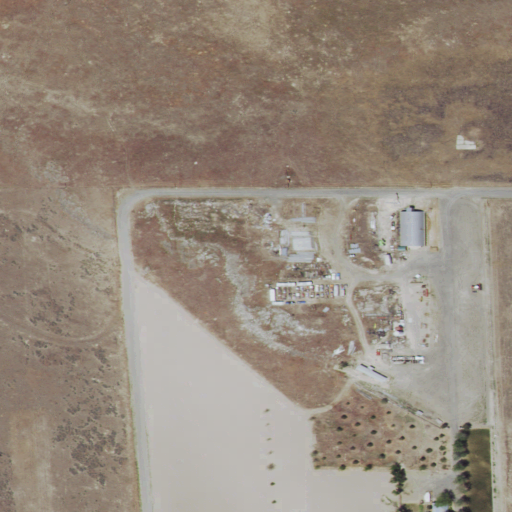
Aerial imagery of mountain in Idaho named Hat Butte containing grassland, shrub, cultivated crops, open development, low intensity development, and medium intensity development